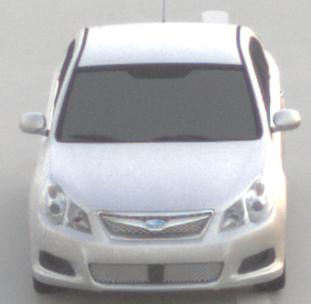
Make: Subaru
Model: Legacy 2.0R
Detailed model: Legacy (IV) Limousine
Model produced from: 2007/09
Model produced until: 2008/10
Doors: 4
Color: white
Road condition: dry road
Daytime: sunrise or sunset
Contrast: low contrast